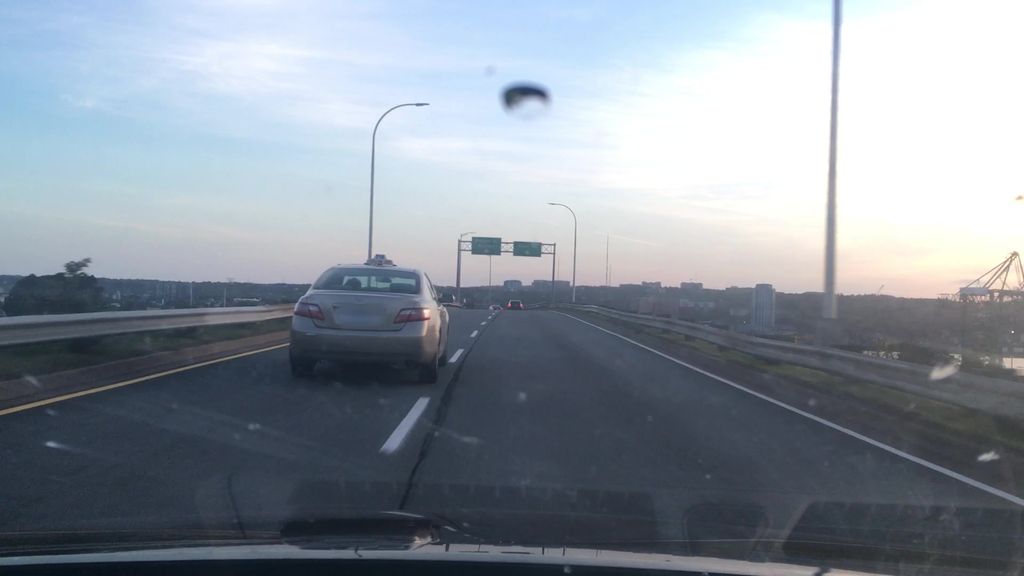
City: halifax